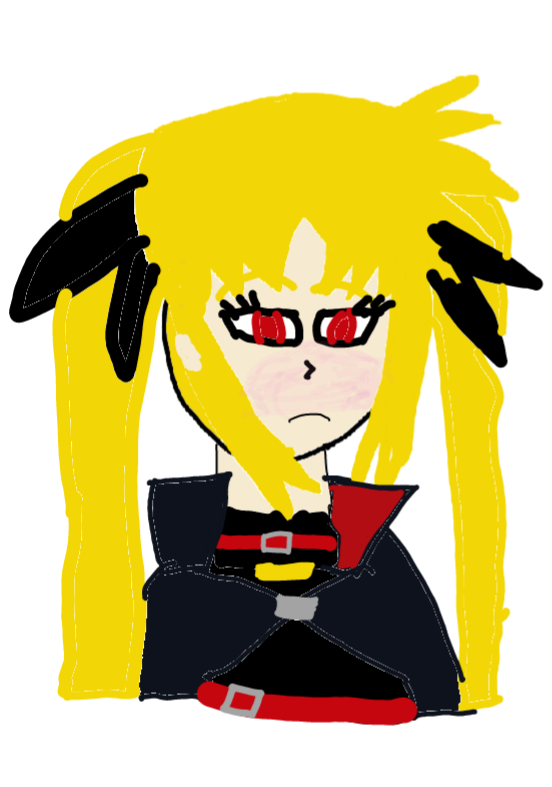
Label: 5_Doomer_Girl